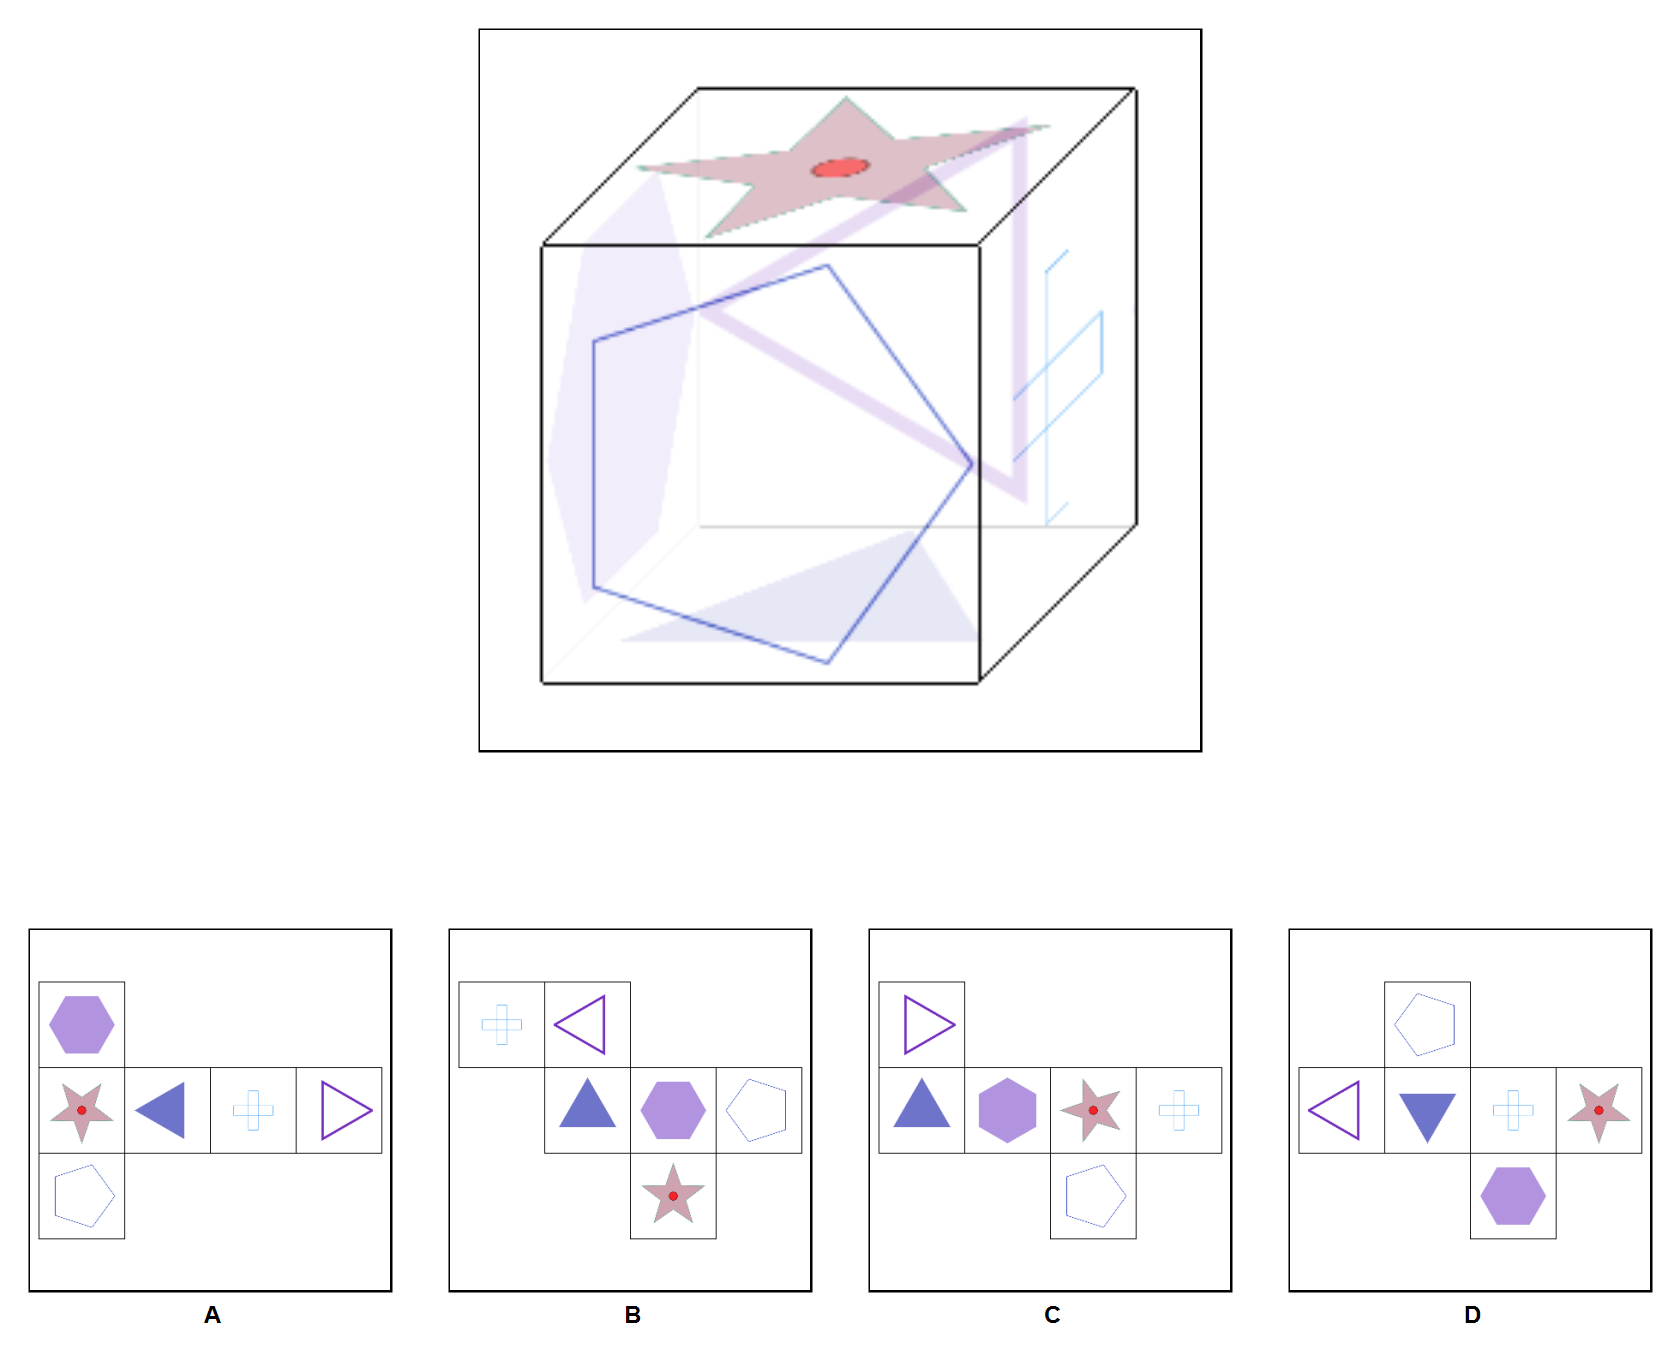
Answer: C